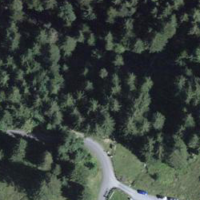
EUNIS habitat code: 43
Species observed at this site:
Prunella vulgaris